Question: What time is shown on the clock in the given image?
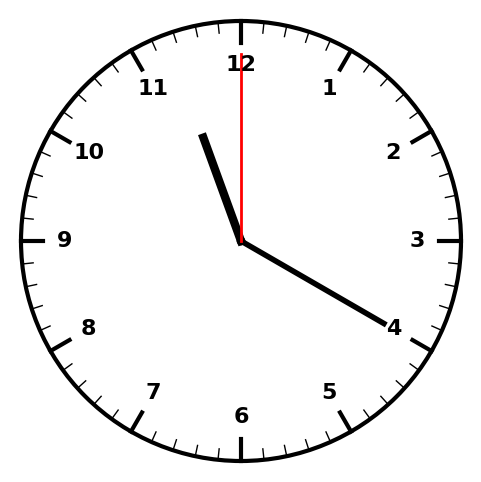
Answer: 11:20:00